Field crop: maize
Growth stage: 2
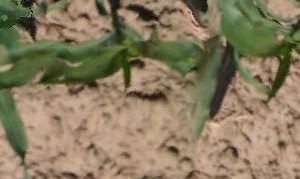
Species: maize